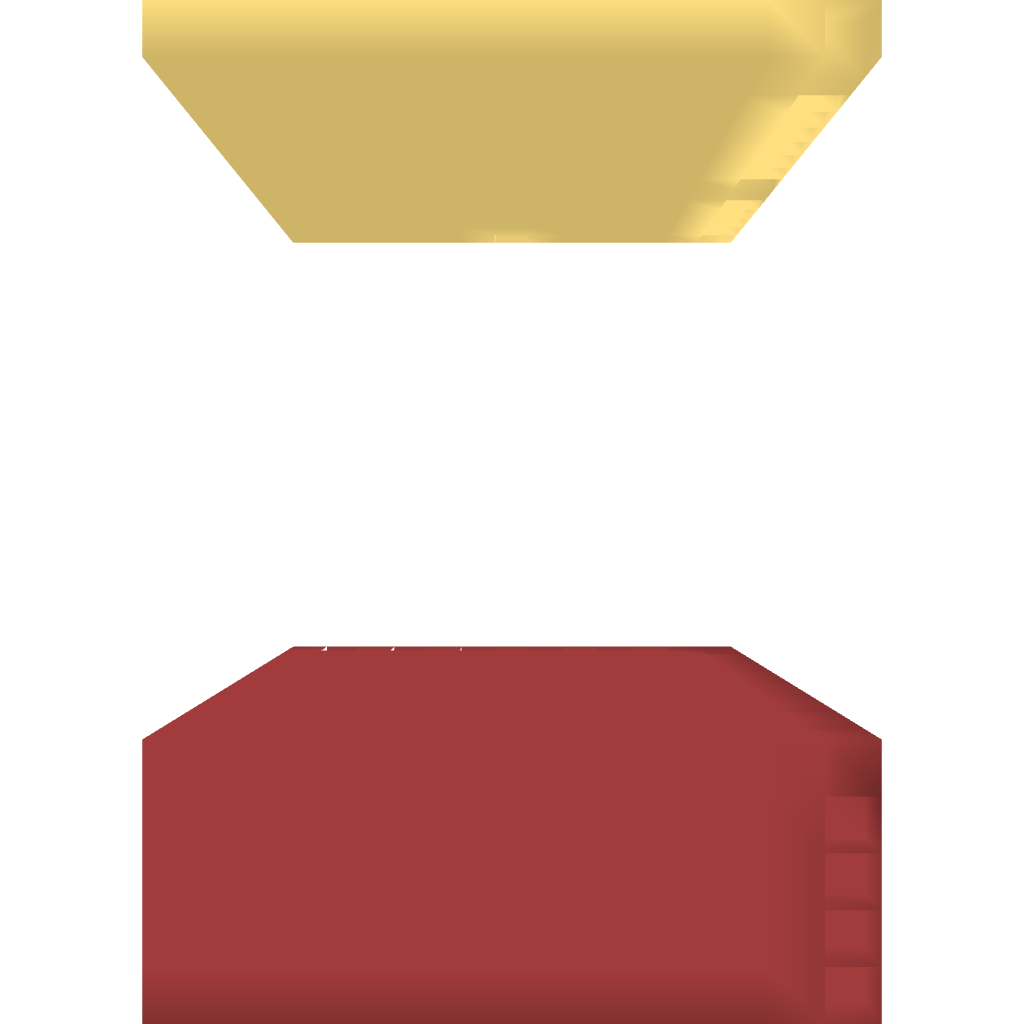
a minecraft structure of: desert pit fall tra bad low qualityp